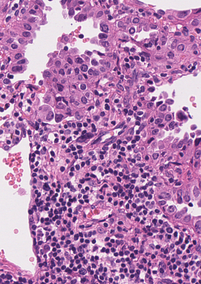
Tumor epithelial tissue: yes
Tumor-associated stroma tissue: yes
Normal tissue: no